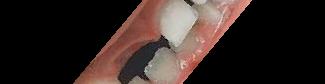
Condition: hypodontia